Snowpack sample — Buffalo Mountain, Silverthorne, Colorado, USA (2/22/26, 2:02 PM MST)
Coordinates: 39.622, -106.113
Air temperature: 33 °F
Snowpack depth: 63 cm
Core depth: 30 cm
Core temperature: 26.6 °F
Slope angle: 11°, slope face: 116°
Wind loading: low
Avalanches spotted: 0
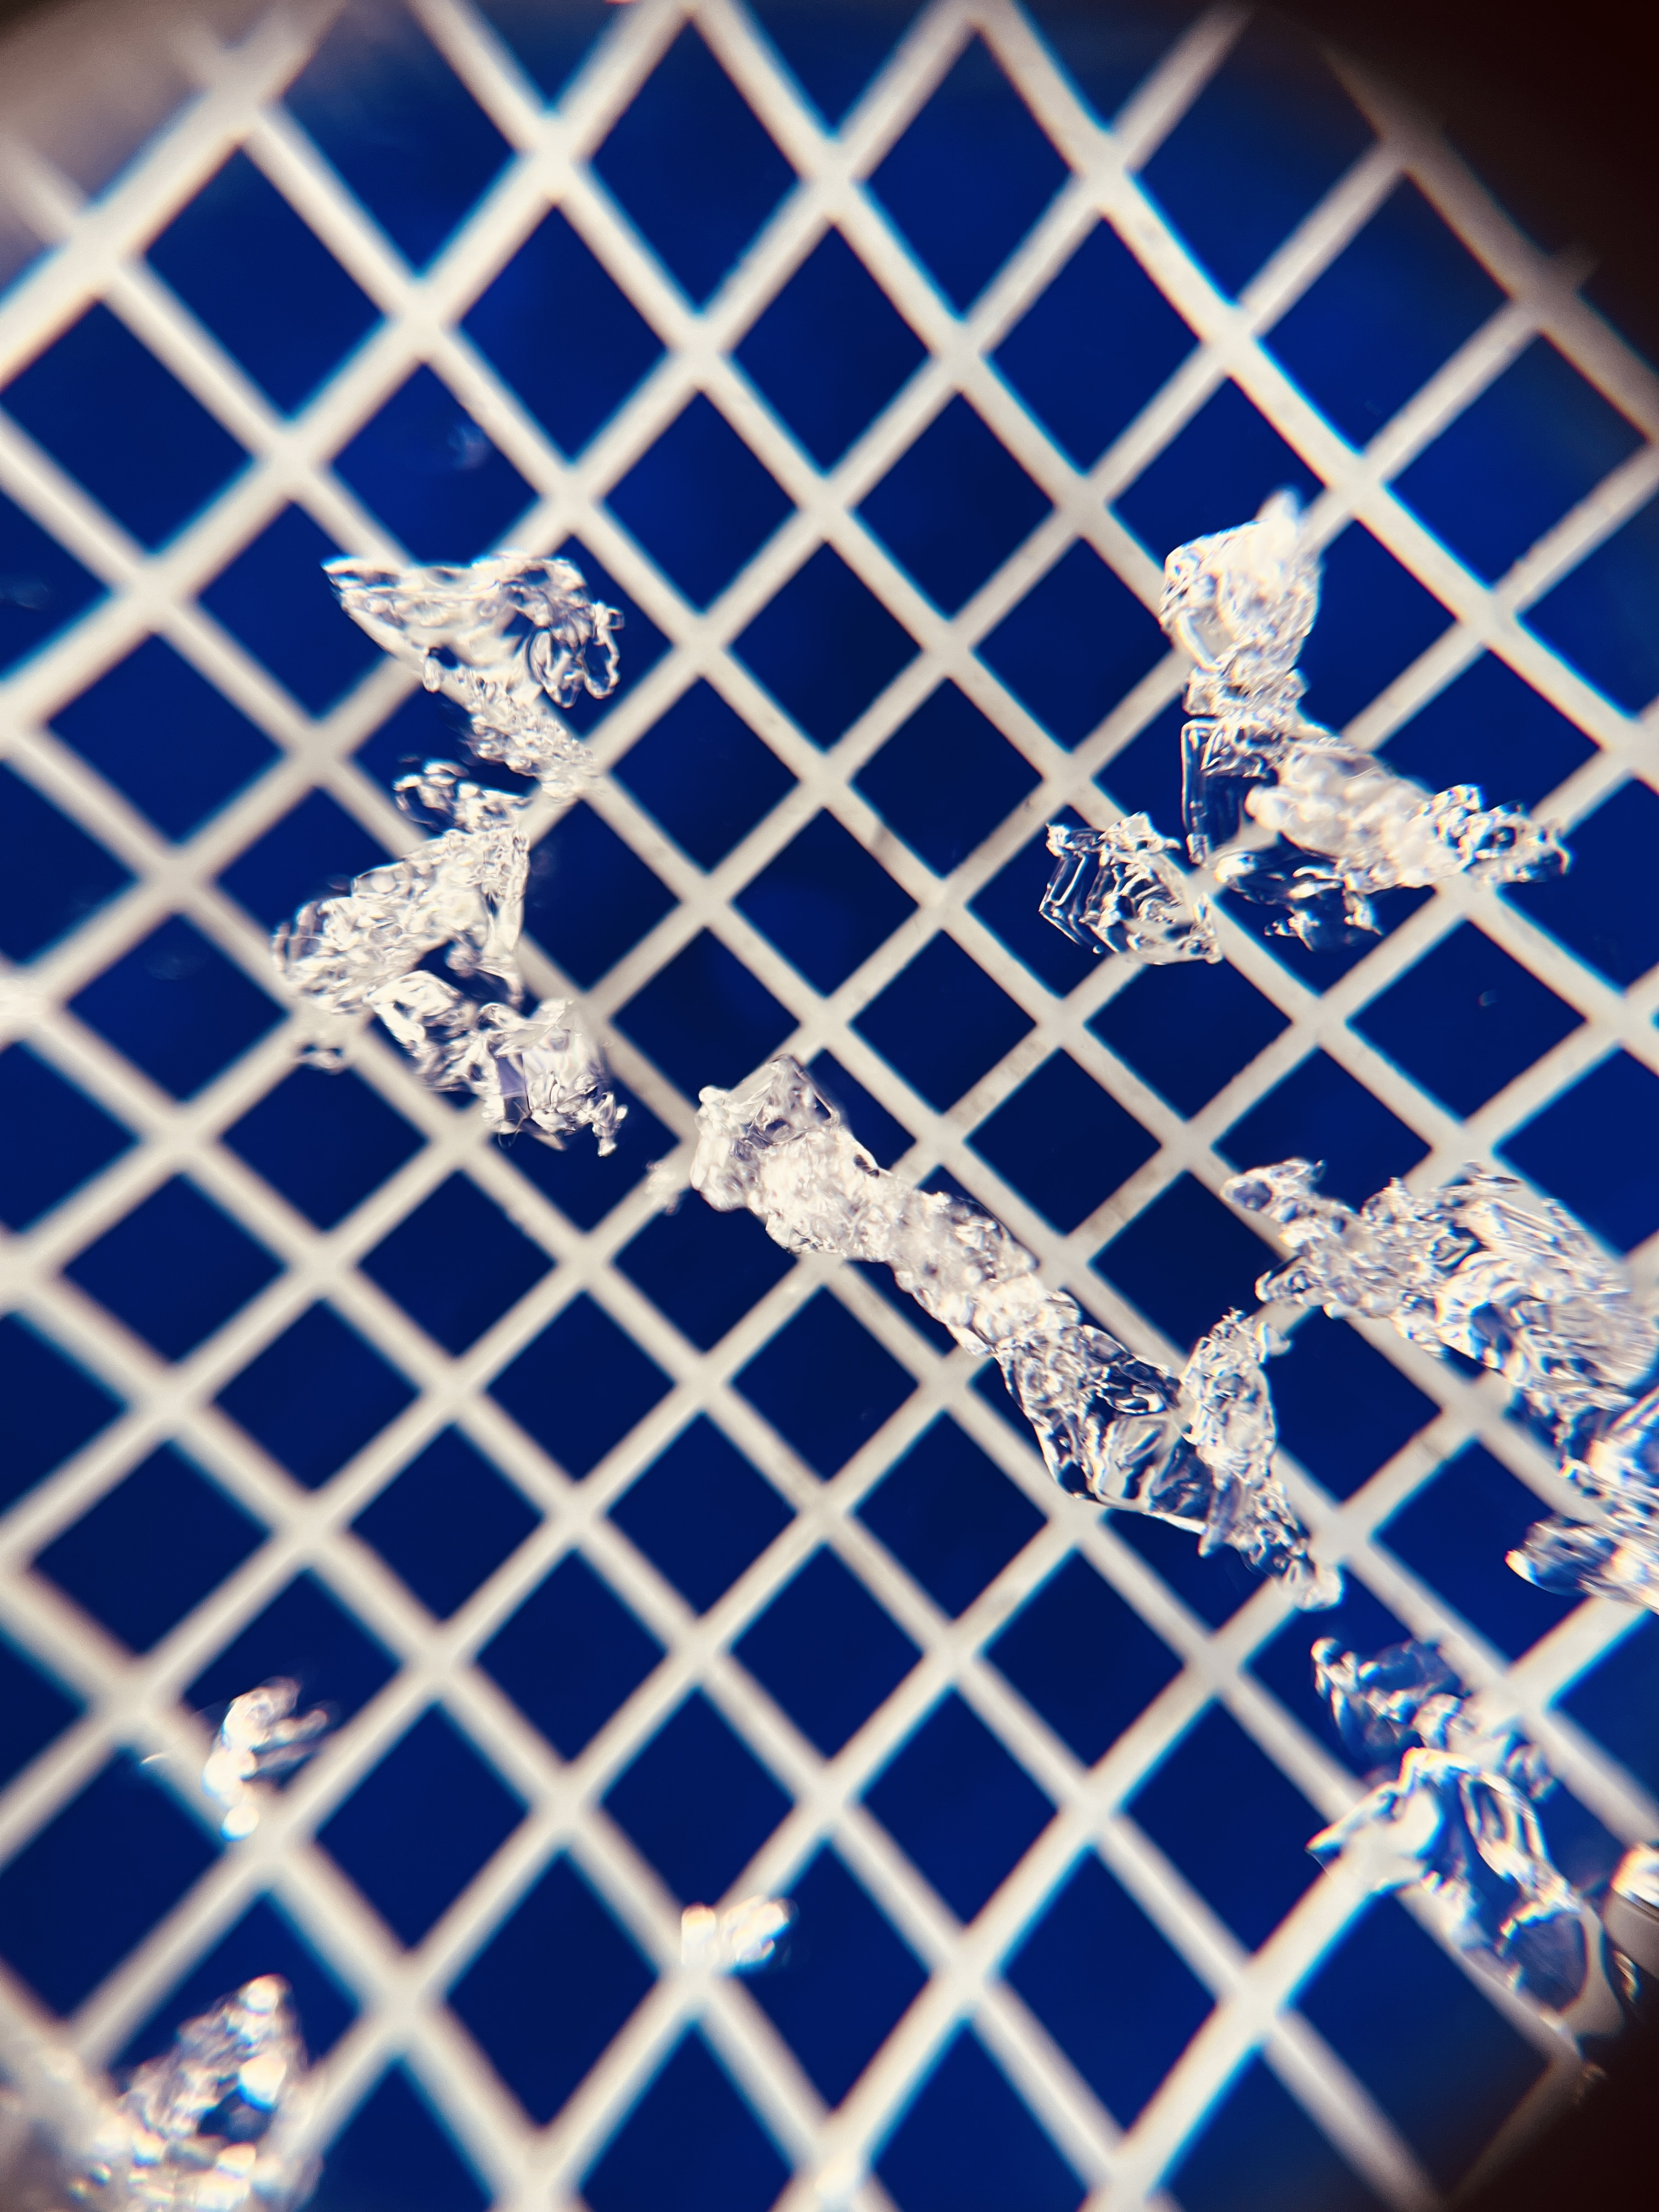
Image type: magnified_profile
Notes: In a firebreak similar to site 1, minimal wind loading with no spotted avalanches (not many faces in view though)